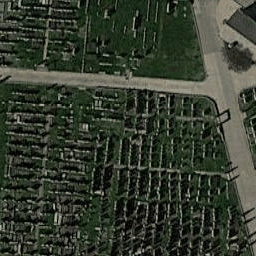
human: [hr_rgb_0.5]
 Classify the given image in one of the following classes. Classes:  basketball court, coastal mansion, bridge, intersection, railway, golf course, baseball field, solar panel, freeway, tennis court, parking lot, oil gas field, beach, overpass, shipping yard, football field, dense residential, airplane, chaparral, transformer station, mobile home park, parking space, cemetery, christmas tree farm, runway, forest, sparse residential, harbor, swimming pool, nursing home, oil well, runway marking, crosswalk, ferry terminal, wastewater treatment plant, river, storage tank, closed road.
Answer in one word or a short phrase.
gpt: cemetery